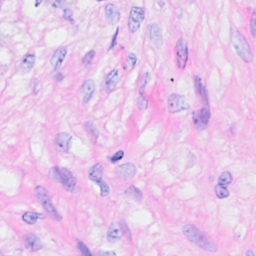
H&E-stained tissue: Breast